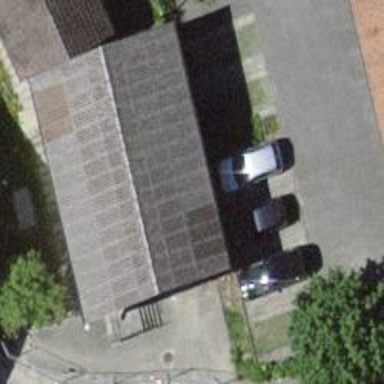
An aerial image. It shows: Transformer.